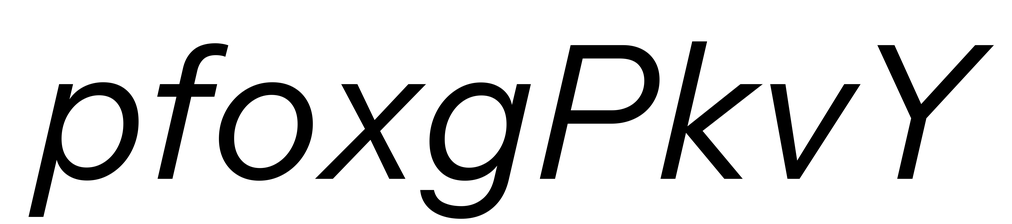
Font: InstrumentSans-Italic_Italic